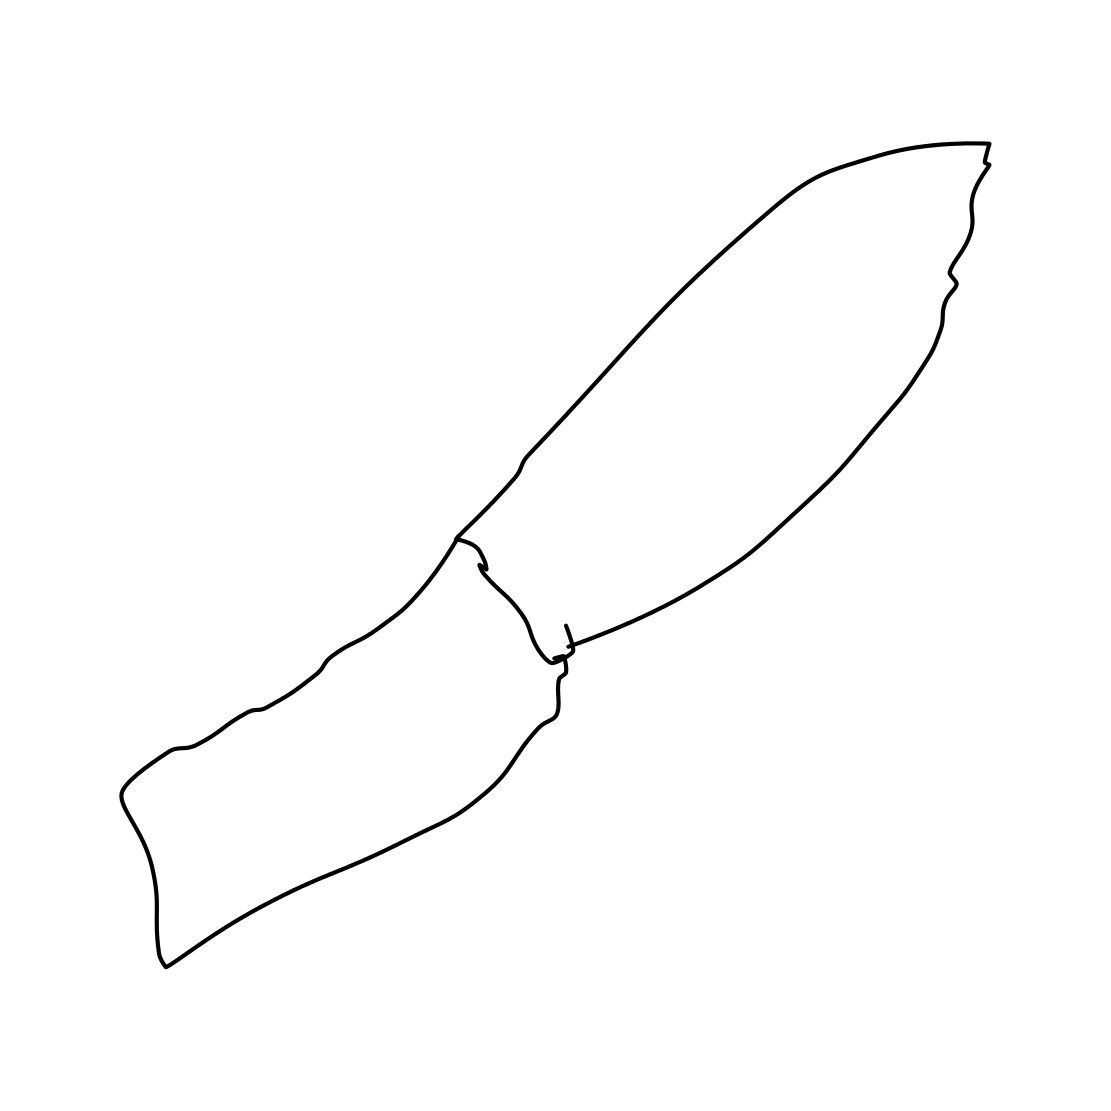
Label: knife